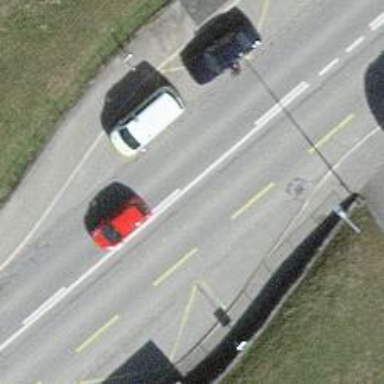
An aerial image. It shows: Bus stop equipped with public transport stop position.